RGB frame:
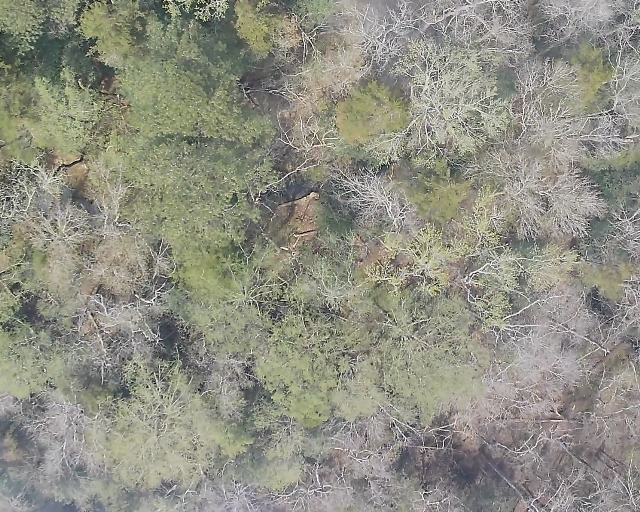
Thermal frame:
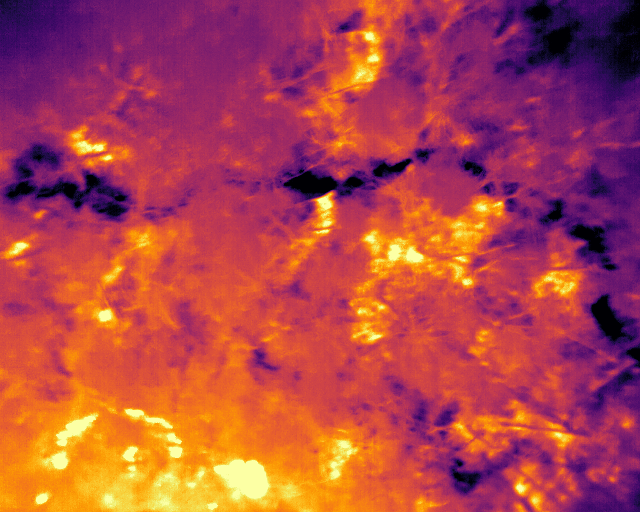
Captured: 2026-02-26 03:41:18
Pixels at or above 80 °C: 236 (fraction of frame: 0.0007202)